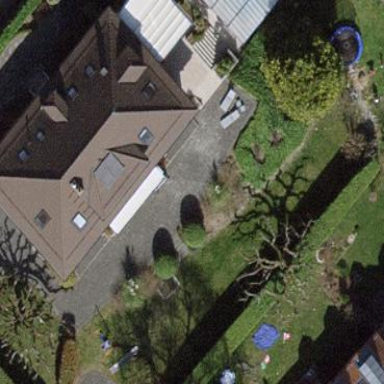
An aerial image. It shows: Detached building.